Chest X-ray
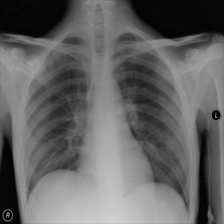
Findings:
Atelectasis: negative
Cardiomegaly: negative
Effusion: negative
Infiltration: negative
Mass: negative
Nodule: negative
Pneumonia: negative
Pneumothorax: negative
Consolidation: negative
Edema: negative
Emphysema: negative
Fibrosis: negative
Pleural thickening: negative
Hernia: negative